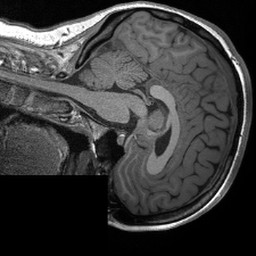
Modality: T1w
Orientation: sagittal
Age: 25
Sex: female